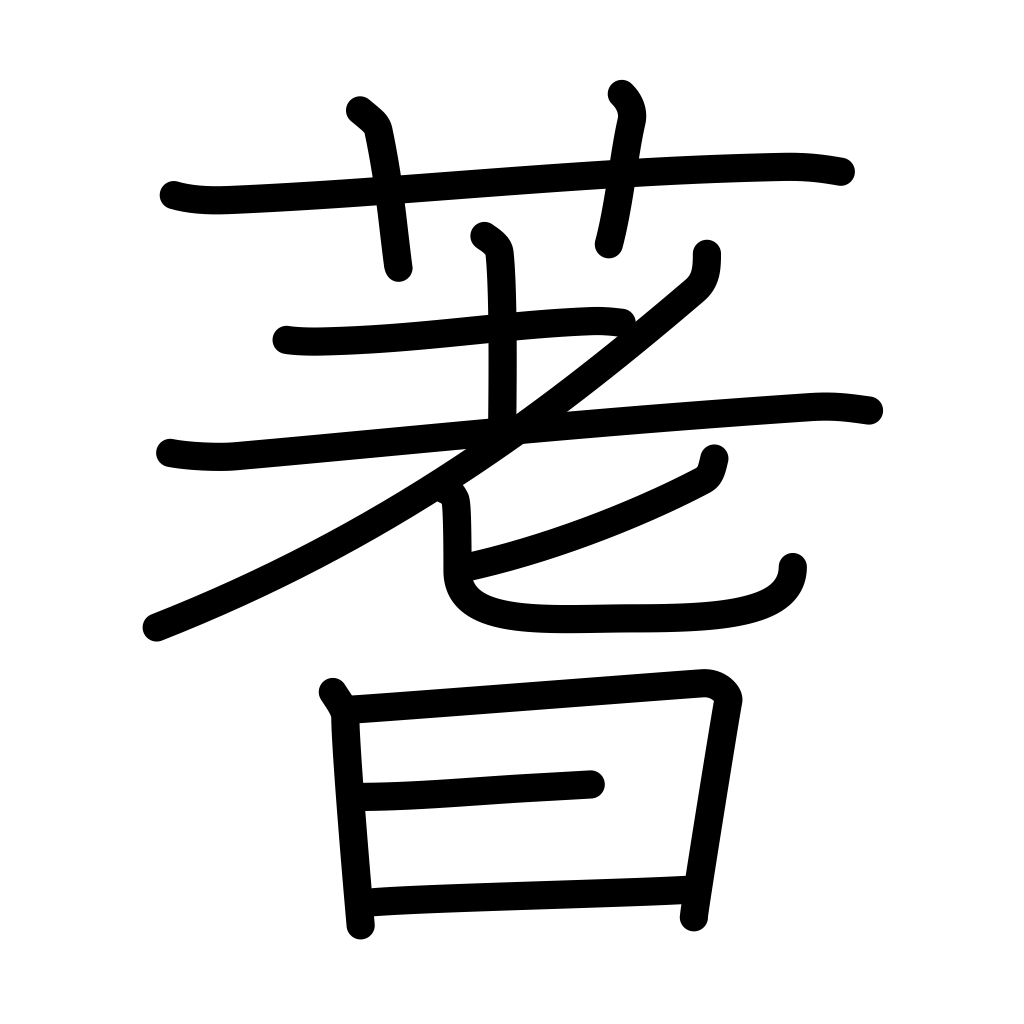
Meaning: yarrow, sericea, stalks used for divination